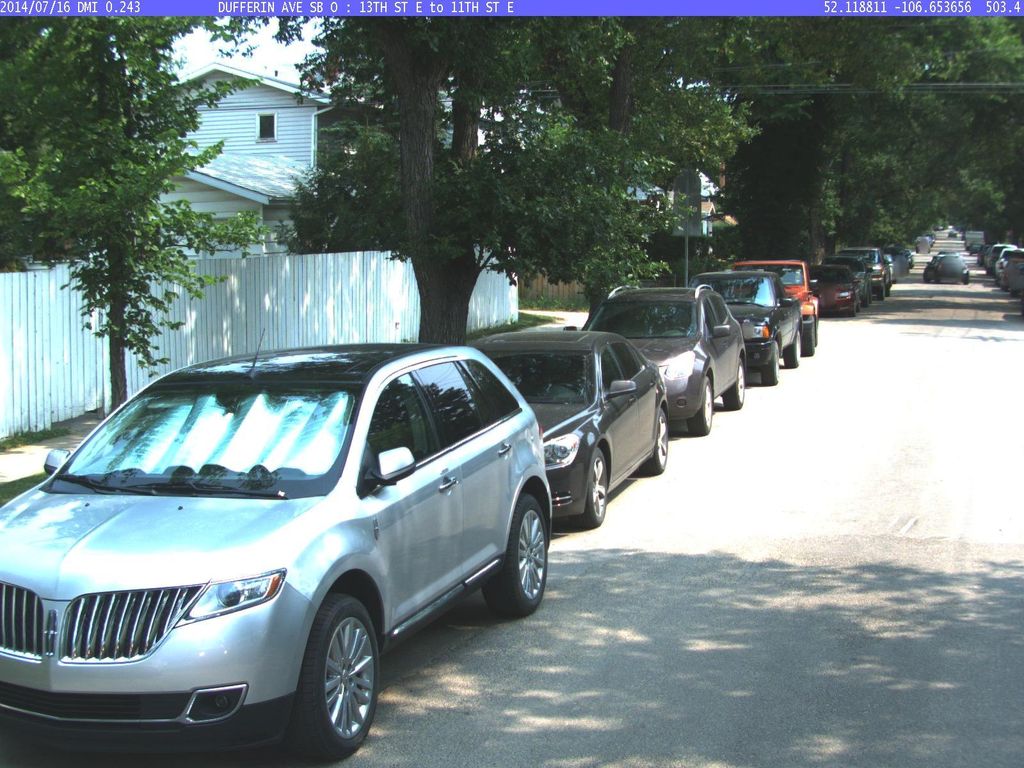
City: saskatoon